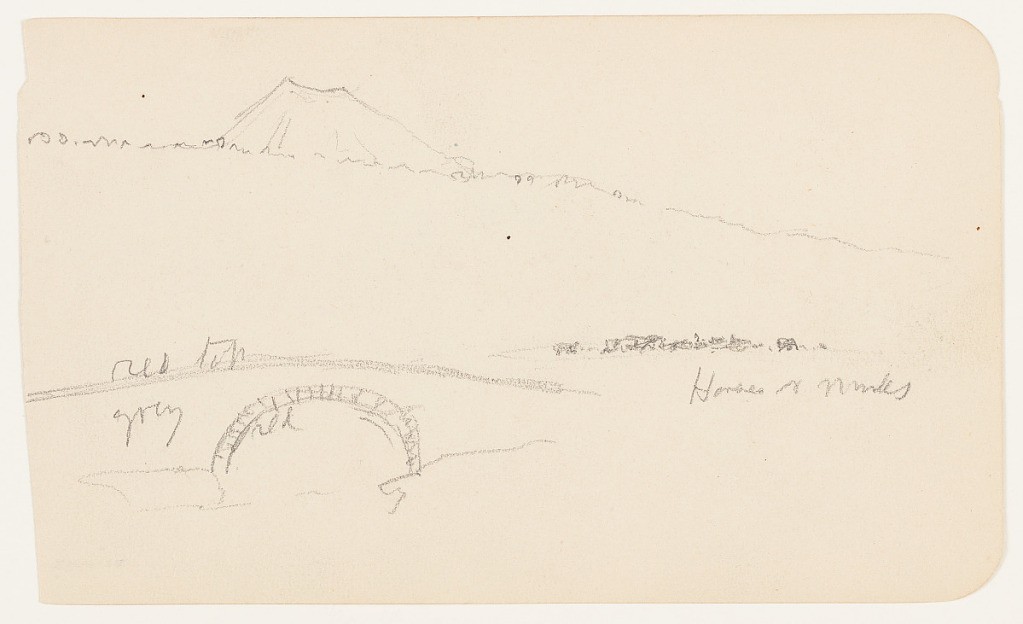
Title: Bridge in the Mountains of Mexico
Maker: Frederic Edwin Church, American, 1826–1900
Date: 1890–93
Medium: Graphite on off-white wove paper; verso: graphite
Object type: Drawing
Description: Landscape and architecture sketch showing a view of a bridge in the mountainous landscape of Mexico. In the foreground at left, a stone bridge arches over a largely unrendered stream, leading to a large, dark group of horses and mules at right. A lightly wooded hillside gently descends across the composition in the middle distance, from left to right. In the background at upper center left, a conical mountain with two sharp peaks looms over the scene.

Verso: Landscape and figures sketch from Mexico showing, at lower right, a nearby figure walking towards us, wearing draped robes like a monk, and at center, the dark, craggy summit of an extremely rugged and barren mountain.